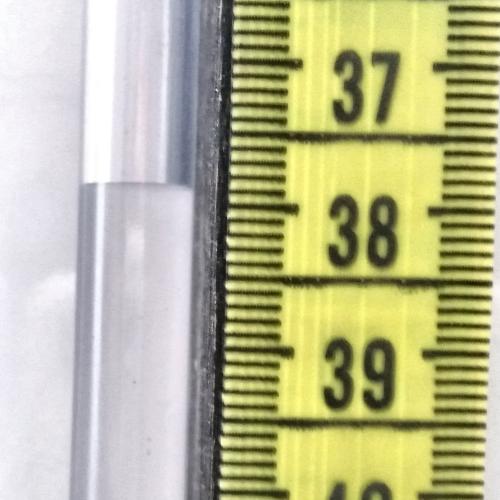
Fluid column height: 37.9 cm